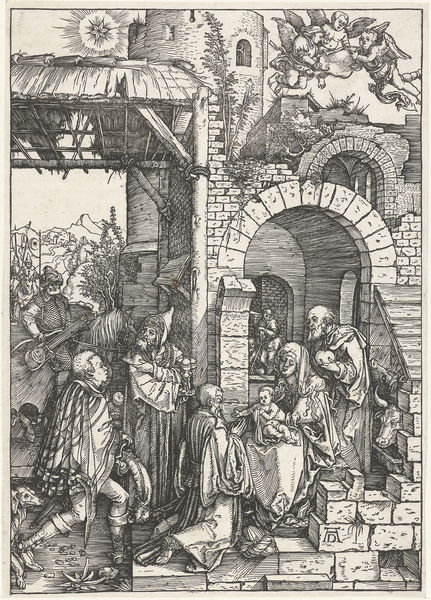
Titel: Aanbidding door de koningen
Künstler: Albrecht Dürer
Standort: Amsterdam
Institution: Rijksmuseum
Schlagwörter: zeichnung, bibel, kirche, sonne, engel, ruine, gewölbe, druck, stich, segen, segnung, maria, madonna, joseph, jesuskind